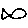
Label: fish